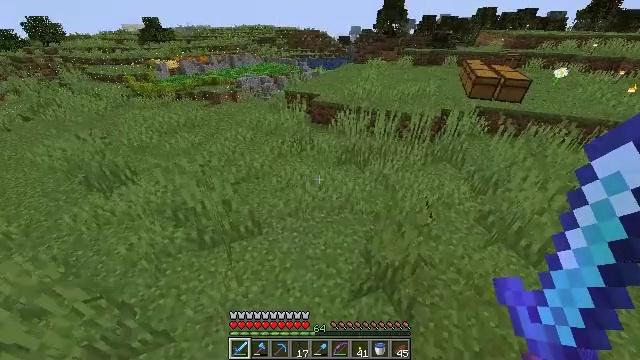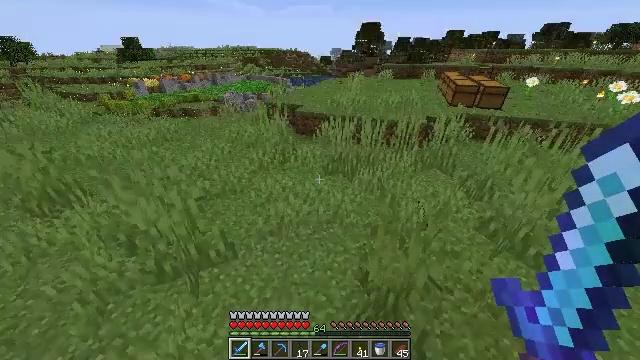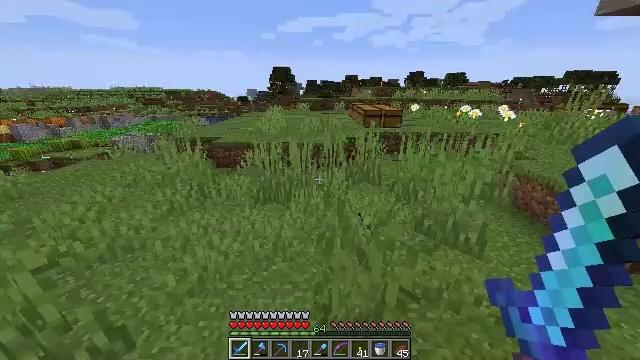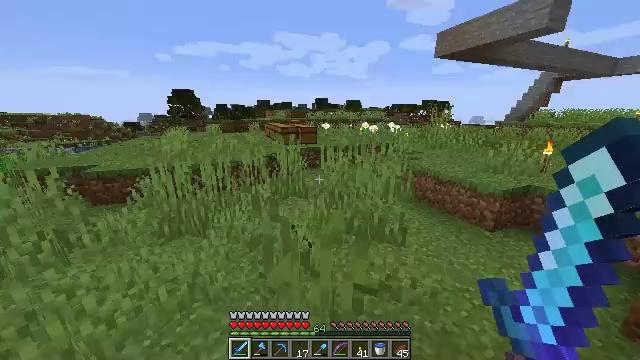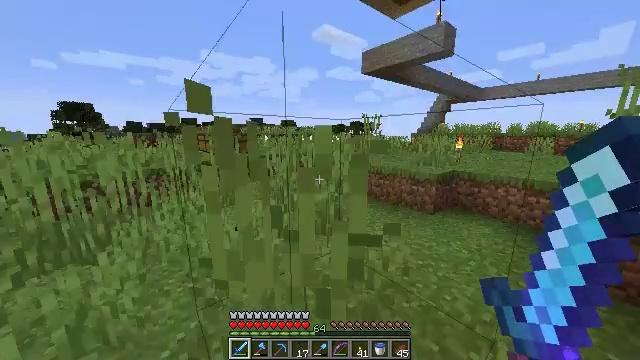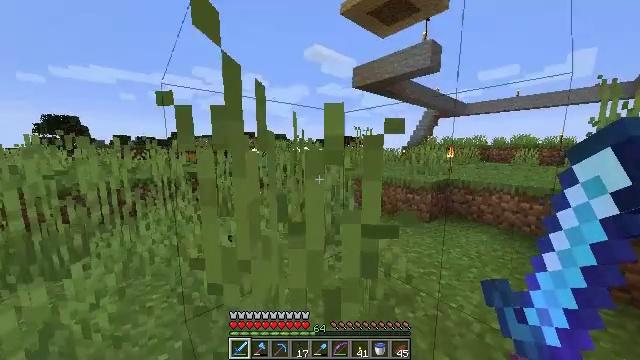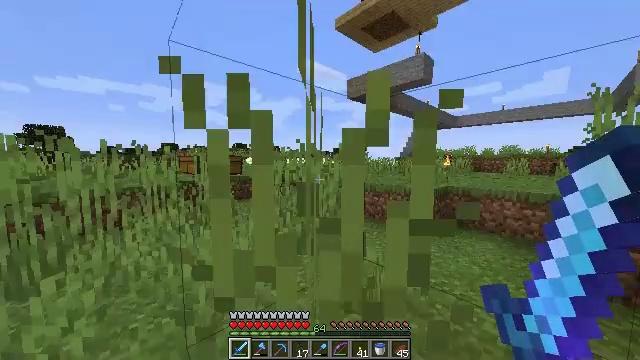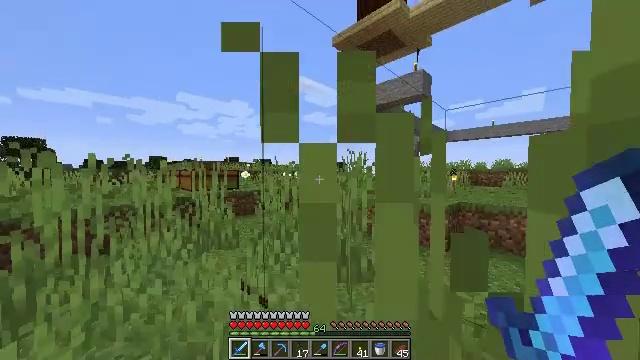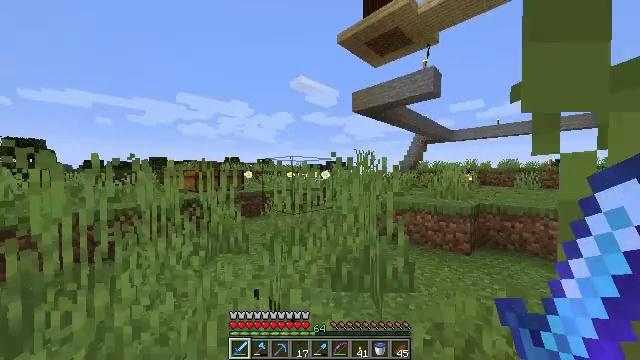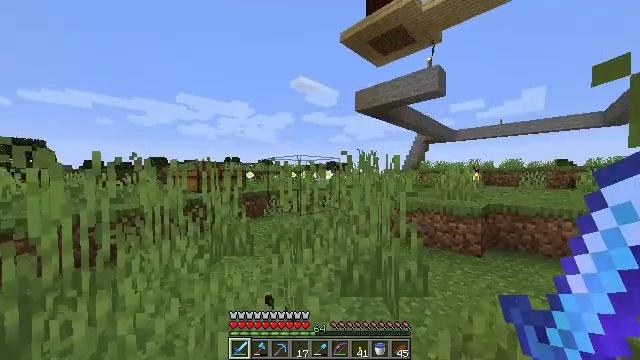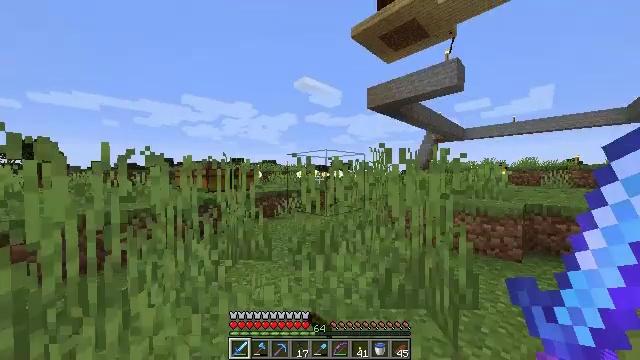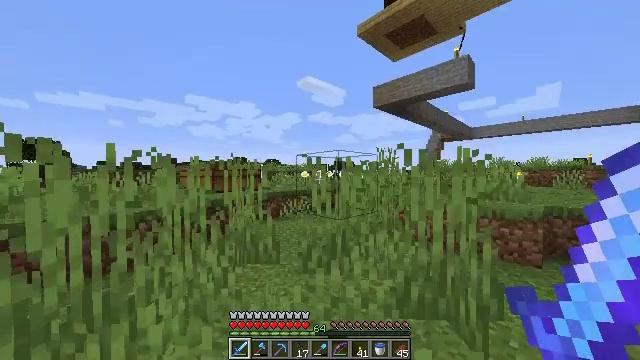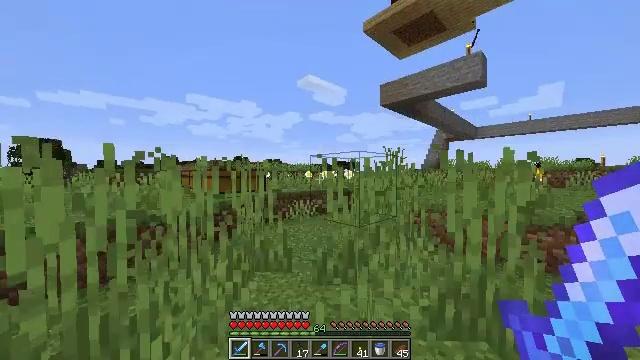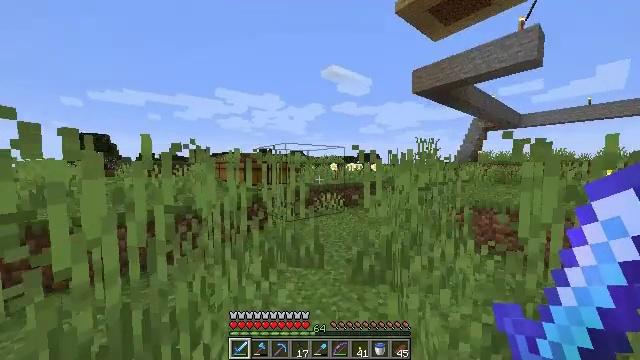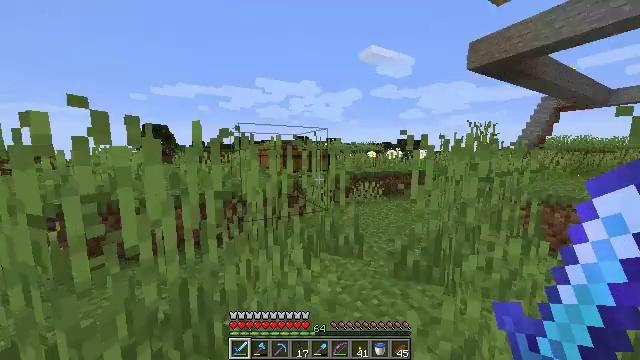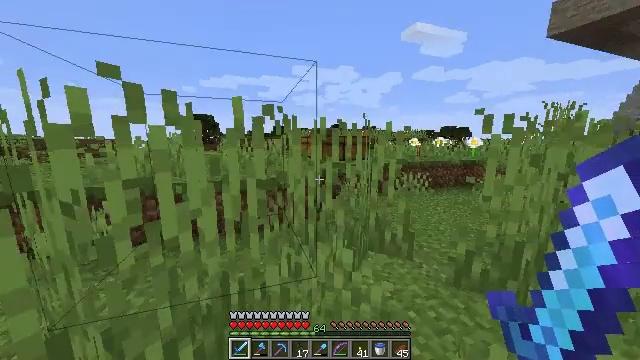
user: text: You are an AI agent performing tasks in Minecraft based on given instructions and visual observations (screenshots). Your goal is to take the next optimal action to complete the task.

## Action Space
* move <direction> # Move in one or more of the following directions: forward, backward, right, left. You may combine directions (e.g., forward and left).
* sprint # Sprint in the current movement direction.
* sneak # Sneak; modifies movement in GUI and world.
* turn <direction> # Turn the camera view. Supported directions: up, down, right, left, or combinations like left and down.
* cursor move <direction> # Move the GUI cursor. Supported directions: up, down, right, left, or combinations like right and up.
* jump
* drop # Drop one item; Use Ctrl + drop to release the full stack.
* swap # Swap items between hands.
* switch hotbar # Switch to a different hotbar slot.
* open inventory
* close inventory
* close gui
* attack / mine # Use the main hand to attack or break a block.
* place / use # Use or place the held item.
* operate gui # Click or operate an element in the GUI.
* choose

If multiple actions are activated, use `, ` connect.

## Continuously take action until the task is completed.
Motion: motion action
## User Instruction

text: Break the melon to get slices.
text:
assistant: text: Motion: move forward, sprint, turn right and up
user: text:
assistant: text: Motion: move forward, sprint, turn right and up
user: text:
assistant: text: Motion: move forward, sprint, turn right and up
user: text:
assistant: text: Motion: move forward and move left, sprint, turn right and up
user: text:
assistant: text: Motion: move forward and move left, sprint, turn right and up
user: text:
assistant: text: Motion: move forward and move left, sprint, turn right and up
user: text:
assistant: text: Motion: move forward and move left, sprint, turn right and up
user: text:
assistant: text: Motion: move forward and move left, sprint
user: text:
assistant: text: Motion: move forward and move left, sprint
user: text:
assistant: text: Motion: move forward and move left, sprint
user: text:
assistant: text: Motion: move forward and move left, sprint
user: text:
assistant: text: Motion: move forward and move left, sprint
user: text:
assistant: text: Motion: move forward and move left, sprint, turn left and down
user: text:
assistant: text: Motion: move forward and move left, sprint, turn left and down
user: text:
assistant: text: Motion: move forward, sprint, turn left and down
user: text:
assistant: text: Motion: move forward, sprint, turn left and down
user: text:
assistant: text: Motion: move forward, sprint, turn left and down
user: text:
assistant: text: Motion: move forward, sprint, turn left
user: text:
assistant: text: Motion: move forward, sprint
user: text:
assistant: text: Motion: move forward, sprint, turn right and down
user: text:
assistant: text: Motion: move forward and move right, sprint, turn right and down
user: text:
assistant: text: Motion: move forward and move right, sprint, turn right and down
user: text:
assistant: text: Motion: move forward and move right, sprint, turn right and down
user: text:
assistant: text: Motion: move forward and move right, sprint, turn right and up
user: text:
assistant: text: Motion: move forward and move right, sprint
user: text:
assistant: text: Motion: move forward and move right, sprint
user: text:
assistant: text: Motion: move forward and move right, sprint, turn right and up
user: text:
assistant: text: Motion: move forward and move right, sprint, turn right and up
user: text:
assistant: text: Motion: move forward and move right, sprint, turn right and up
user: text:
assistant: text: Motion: move forward and move right, sprint, turn right and up